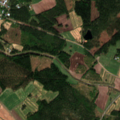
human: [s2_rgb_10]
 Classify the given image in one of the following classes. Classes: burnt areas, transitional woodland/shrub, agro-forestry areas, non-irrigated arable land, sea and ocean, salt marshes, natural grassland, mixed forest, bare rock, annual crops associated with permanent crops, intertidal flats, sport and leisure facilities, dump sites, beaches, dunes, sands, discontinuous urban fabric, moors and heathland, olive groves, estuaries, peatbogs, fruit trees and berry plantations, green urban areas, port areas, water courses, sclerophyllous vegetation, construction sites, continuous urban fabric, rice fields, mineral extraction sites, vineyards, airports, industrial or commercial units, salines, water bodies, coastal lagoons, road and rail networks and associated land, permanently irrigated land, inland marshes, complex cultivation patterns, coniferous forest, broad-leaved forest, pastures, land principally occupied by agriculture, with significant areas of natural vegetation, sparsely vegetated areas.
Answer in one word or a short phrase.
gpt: non-irrigated arable land, land principally occupied by agriculture, with significant areas of natural vegetation, coniferous forest